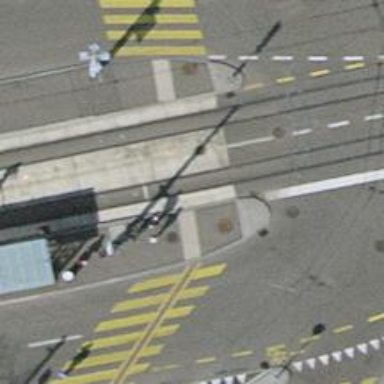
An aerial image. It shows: Tram stop with public transport connection.